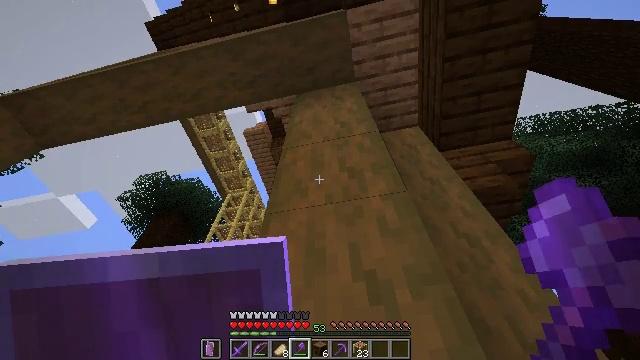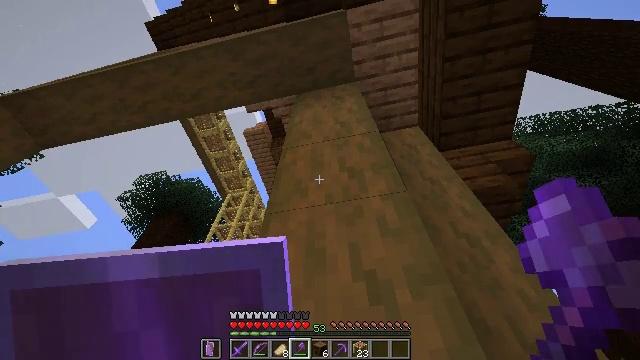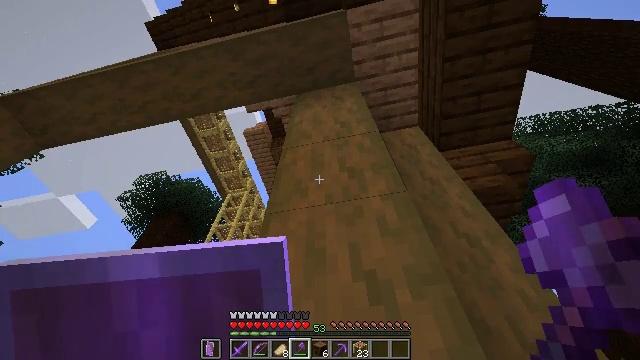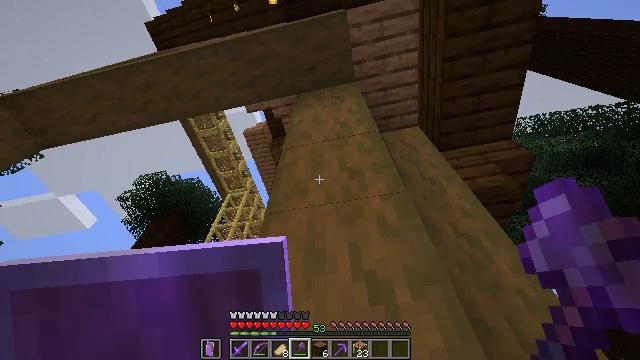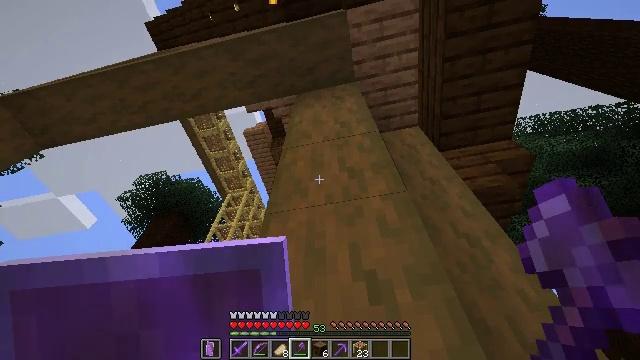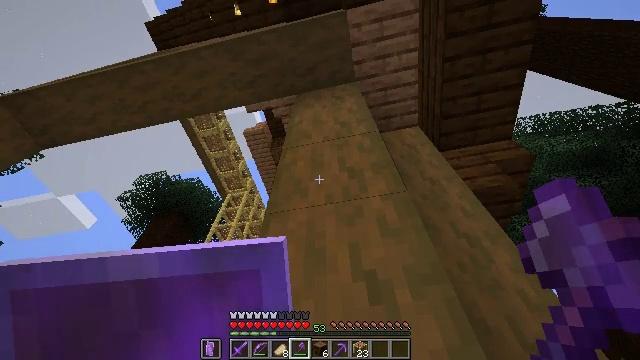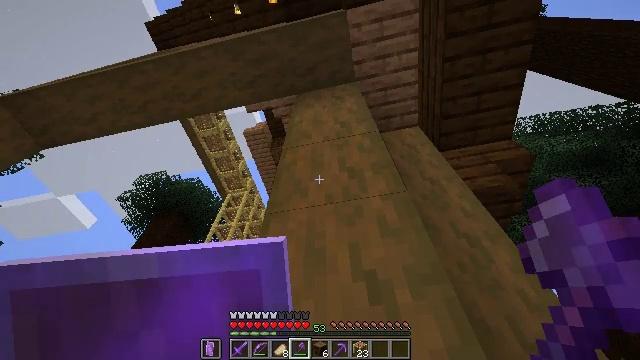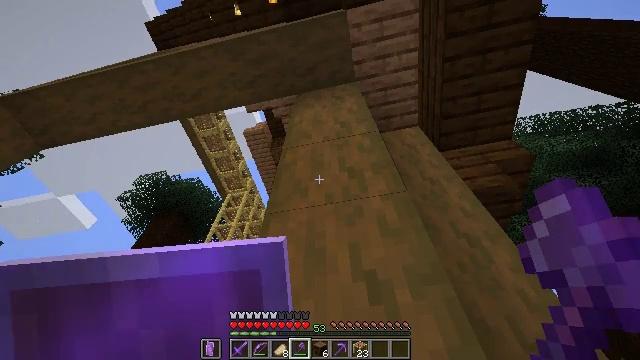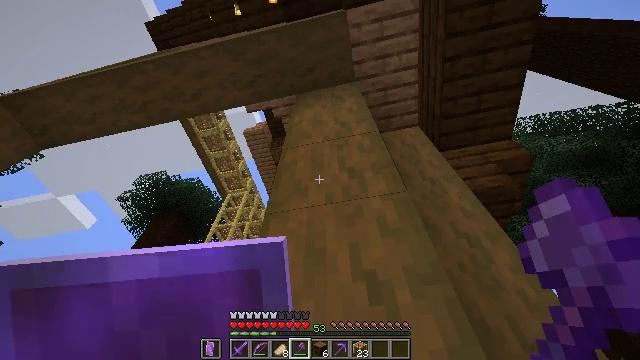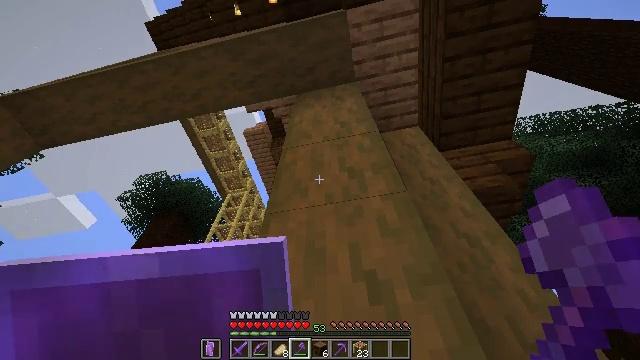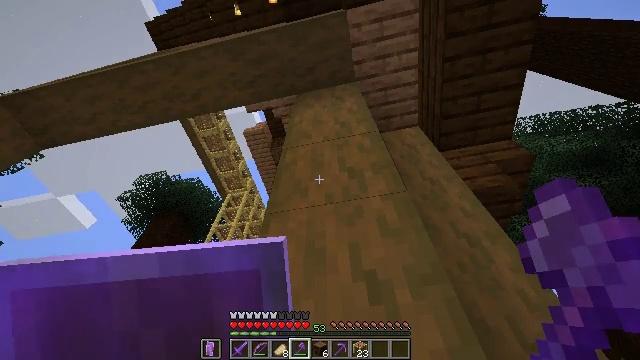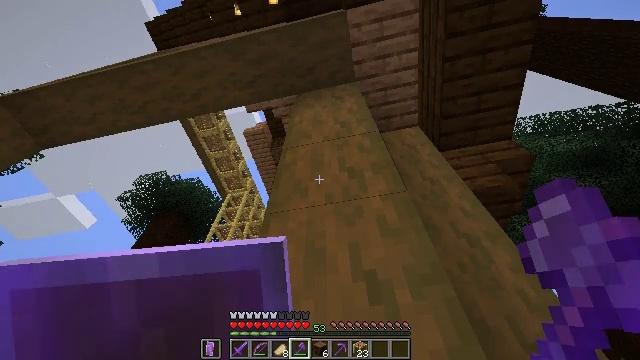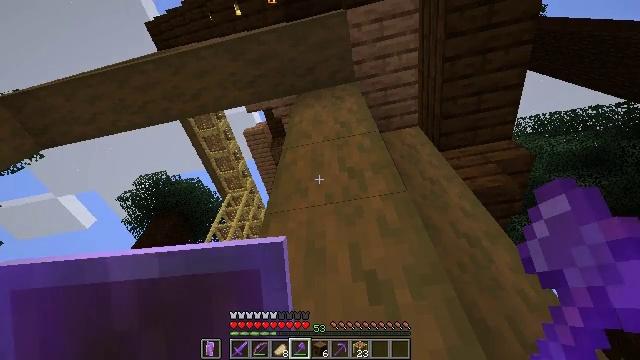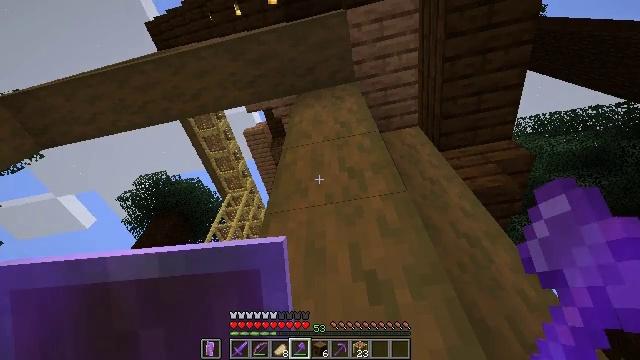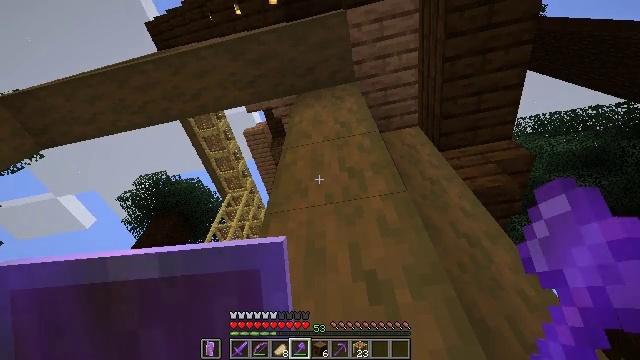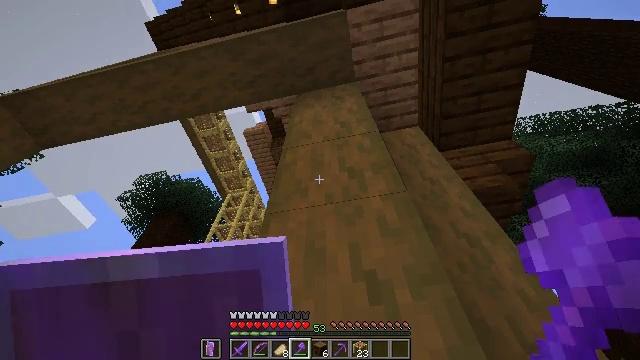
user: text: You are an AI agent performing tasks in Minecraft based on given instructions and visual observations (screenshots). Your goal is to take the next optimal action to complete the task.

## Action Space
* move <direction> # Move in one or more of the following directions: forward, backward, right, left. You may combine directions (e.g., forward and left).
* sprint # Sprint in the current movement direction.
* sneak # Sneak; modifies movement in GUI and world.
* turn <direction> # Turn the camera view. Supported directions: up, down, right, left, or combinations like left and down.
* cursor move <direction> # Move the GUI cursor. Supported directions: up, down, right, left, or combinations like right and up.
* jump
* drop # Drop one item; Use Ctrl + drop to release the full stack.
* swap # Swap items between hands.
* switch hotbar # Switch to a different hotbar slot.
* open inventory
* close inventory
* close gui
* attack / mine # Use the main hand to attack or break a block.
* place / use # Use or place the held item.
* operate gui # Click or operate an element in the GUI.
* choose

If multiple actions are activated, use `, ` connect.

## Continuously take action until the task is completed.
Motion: motion action
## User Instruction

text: Attack the stripped spruce log to gather it.
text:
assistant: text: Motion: no_op
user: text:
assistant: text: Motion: no_op
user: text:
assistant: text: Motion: no_op
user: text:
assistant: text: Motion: no_op
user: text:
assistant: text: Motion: no_op
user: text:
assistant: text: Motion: no_op
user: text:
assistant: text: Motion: no_op
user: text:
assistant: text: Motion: no_op
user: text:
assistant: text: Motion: no_op
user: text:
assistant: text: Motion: no_op
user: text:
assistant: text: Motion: no_op
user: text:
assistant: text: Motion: no_op
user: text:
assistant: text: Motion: no_op
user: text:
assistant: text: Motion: no_op
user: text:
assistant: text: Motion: no_op
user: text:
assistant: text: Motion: turn up
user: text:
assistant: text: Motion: turn right and up
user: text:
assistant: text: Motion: move right
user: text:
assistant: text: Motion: move right
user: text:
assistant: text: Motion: move right
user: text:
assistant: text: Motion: move right
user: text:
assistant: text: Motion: move right
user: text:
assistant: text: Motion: move right
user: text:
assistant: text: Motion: move right
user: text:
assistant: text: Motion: move right
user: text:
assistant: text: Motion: no_op
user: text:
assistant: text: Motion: turn left
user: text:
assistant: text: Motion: no_op
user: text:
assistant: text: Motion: no_op
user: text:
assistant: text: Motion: no_op